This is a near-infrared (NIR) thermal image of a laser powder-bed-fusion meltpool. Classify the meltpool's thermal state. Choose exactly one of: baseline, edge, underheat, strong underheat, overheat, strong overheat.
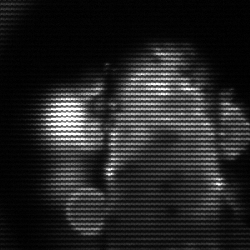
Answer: strong underheat